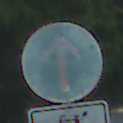
Verkehrszeichen: VorgeschriebeneFahrtrichtungGeradeaus
Zusatzzeichen unten: EinspurigeFahrzeugeFrei4
Umgebung: Outdoor, Suburban
Tageszeit: SunriseSunset
Wetter: PartlyCloudy
Licht: Natural
Jahreszeit: NotSpecified
Kontrast: MediumContrast